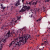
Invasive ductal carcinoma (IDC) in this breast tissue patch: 1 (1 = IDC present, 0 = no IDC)